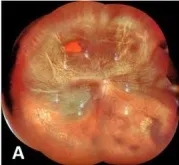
Ultrawide fundus photographs depict the progressive retinal reattachment in the right and left eyes before the PR surgery.
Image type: ophthalmic_imaging (fundus_photograph)